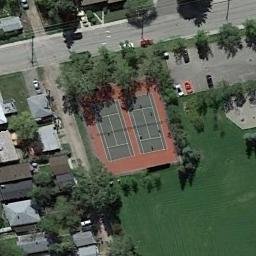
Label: tennis_court